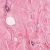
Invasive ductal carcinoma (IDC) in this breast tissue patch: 0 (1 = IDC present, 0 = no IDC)